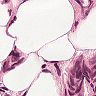
Metastatic tissue present: yes